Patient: sex M, age 35
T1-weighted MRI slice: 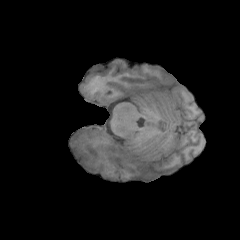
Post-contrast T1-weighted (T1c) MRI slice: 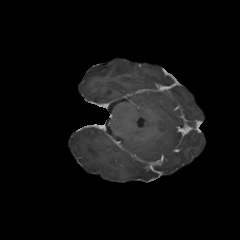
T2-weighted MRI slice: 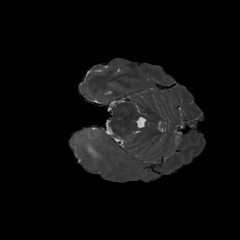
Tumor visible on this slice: yes
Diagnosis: Astrocytoma, IDH-wildtype
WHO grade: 2